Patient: sex M, age 48
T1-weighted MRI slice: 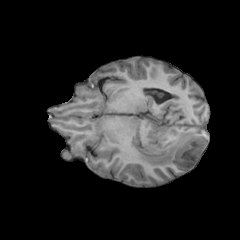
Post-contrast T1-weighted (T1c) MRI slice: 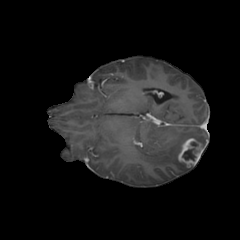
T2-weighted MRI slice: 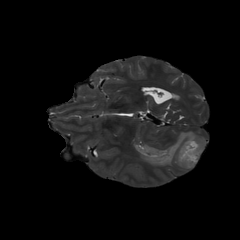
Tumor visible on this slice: yes
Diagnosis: Glioblastoma, IDH-wildtype
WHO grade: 4